Field crop: maize
Growth stage: 2
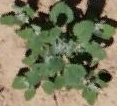
Species: chenopodium